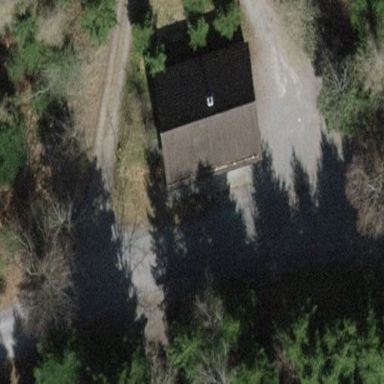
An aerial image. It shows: Wilderness hut located in building.